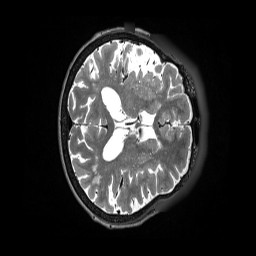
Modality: T2w
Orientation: axial
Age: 90
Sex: male